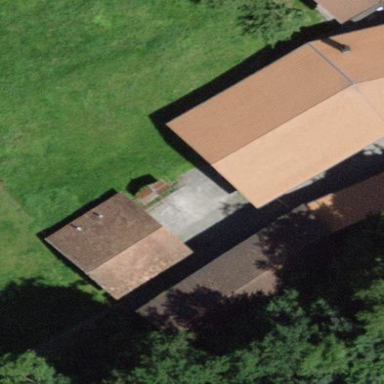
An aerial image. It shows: Shed building.